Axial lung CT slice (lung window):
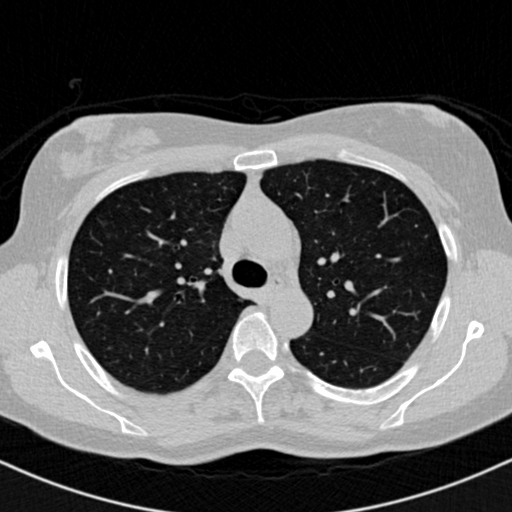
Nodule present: no